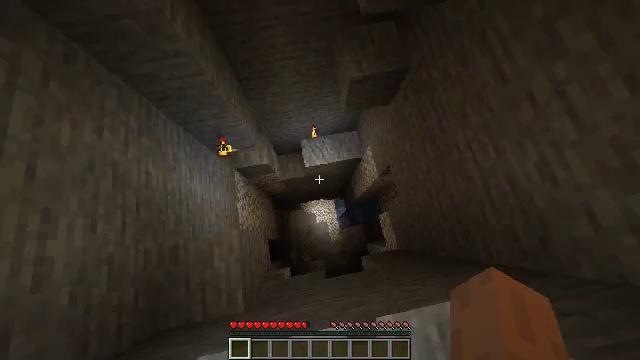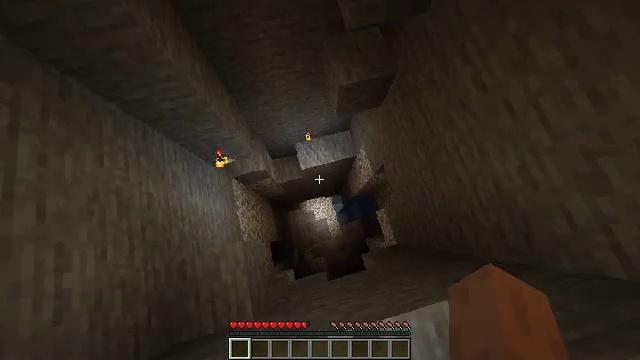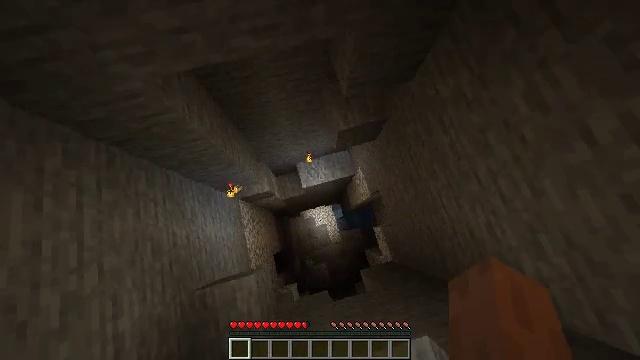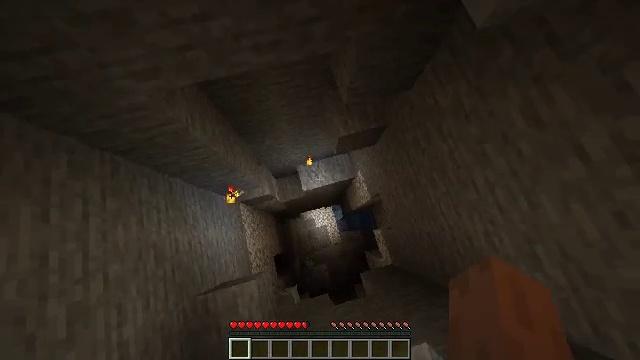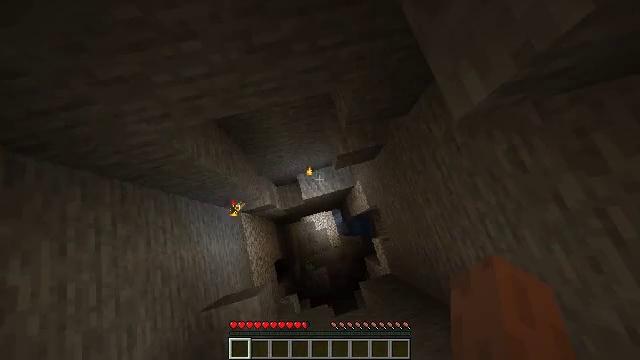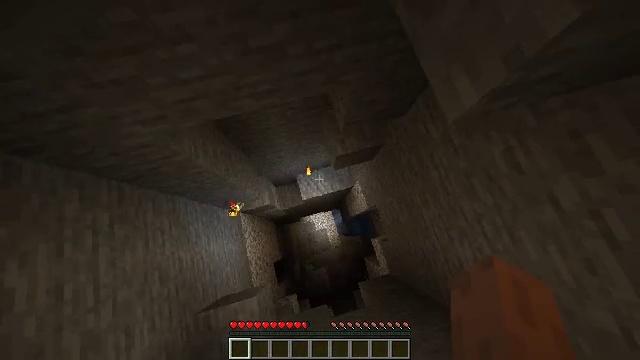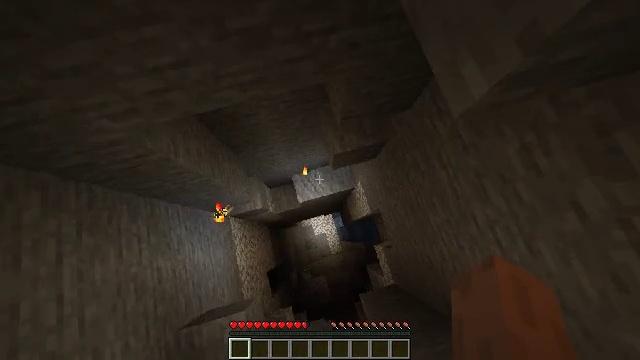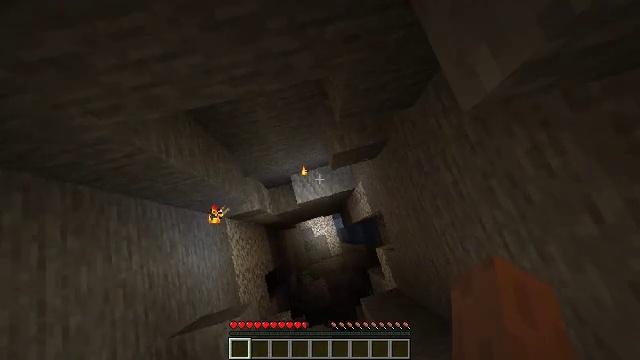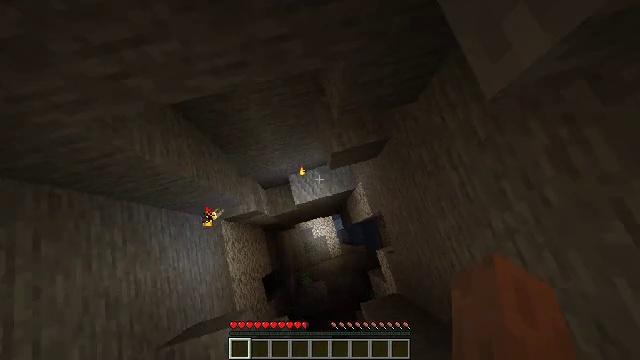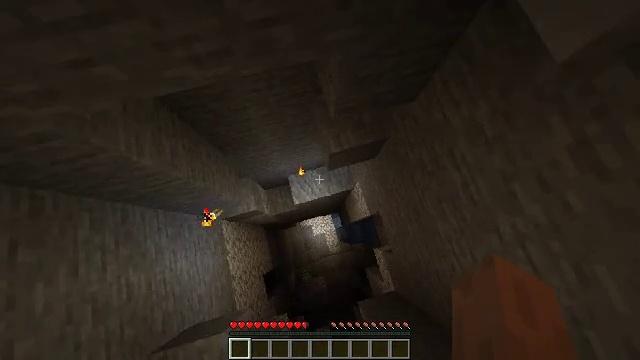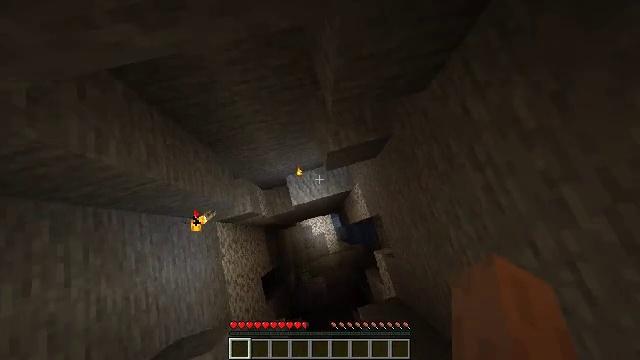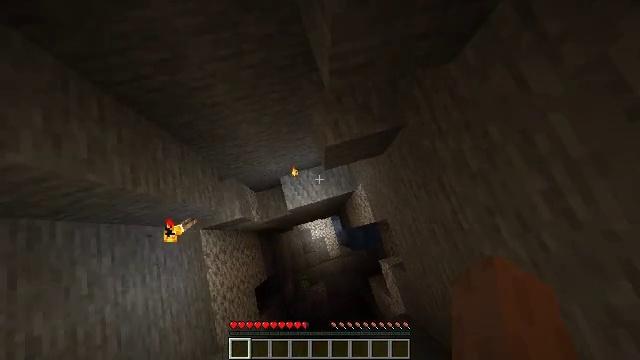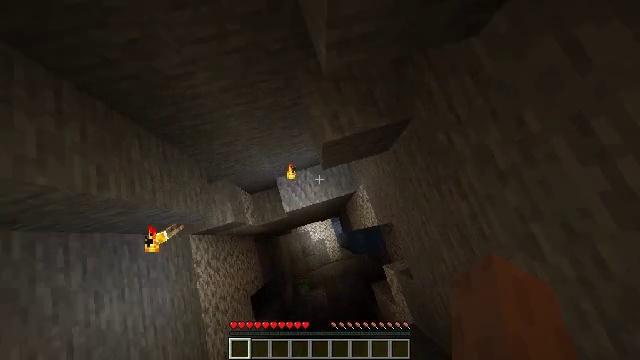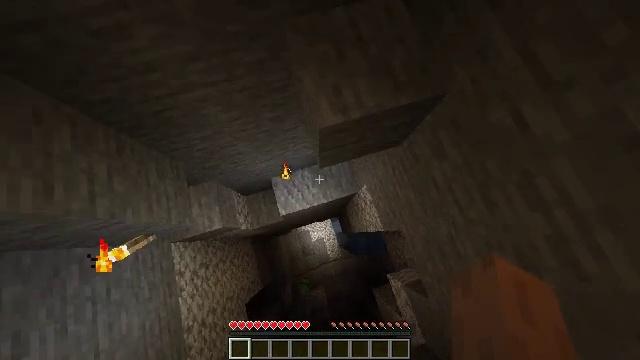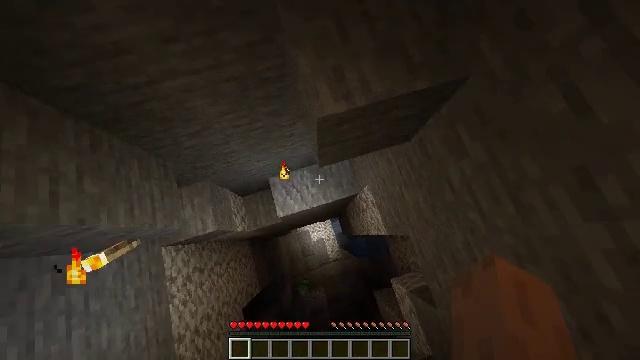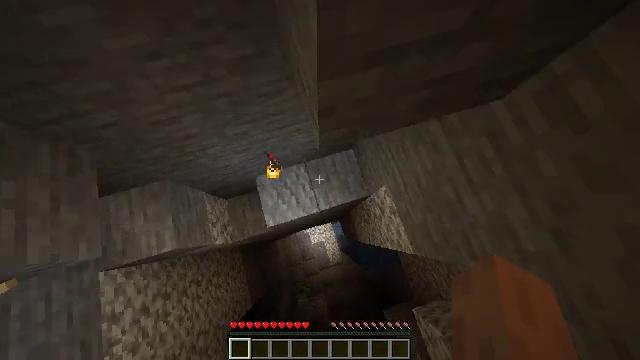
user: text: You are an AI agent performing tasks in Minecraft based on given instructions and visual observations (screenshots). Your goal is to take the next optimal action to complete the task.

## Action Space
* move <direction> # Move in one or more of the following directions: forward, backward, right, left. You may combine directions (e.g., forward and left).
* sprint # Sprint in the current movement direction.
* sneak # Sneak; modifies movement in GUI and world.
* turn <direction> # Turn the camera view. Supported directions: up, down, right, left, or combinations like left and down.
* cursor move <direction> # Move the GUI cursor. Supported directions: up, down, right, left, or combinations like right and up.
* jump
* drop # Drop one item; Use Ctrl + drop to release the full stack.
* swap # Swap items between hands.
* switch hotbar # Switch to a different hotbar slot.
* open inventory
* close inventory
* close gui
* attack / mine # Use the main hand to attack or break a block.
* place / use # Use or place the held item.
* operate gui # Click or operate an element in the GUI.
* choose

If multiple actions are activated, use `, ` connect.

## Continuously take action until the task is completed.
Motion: motion action
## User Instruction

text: Drop an iron axe.
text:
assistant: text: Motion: move forward, sprint, turn right and down, jump
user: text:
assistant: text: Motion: move forward, sprint, jump
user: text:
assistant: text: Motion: move forward, sprint, jump
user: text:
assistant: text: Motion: move forward, sprint, jump
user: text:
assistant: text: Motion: move forward, sprint, jump
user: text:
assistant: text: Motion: move forward, sprint, jump
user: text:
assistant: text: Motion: move forward, sprint, jump
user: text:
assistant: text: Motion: move forward, sprint, jump
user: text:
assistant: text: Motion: move forward, sprint, jump
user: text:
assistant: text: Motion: move forward, sprint
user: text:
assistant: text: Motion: move forward, sprint
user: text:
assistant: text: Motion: move forward, sprint
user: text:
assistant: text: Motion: move forward, sprint
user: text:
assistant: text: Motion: move forward and move left, sprint
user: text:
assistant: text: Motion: move forward and move left, sprint
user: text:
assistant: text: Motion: move forward and move left, sprint
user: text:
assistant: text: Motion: move forward and move left, sprint
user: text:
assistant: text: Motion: move forward and move left, sprint
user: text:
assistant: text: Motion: move forward and move left, sprint
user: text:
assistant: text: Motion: move forward and move left, sprint, turn right
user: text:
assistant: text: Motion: move forward, sprint, turn right and down
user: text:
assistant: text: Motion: move forward, turn right and up
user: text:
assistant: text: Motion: turn right and up
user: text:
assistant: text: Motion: turn right
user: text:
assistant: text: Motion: turn right
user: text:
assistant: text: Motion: turn right and down
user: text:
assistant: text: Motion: no_op
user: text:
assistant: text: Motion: no_op
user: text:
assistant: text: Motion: turn up
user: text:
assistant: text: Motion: turn right and up